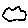
Label: cloud